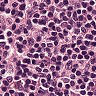
Metastatic tissue present: no